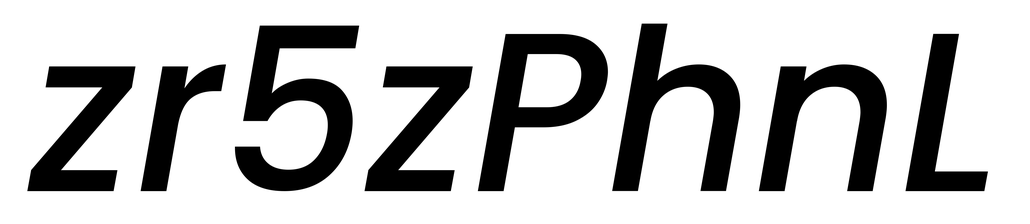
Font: Poppins-MediumItalic